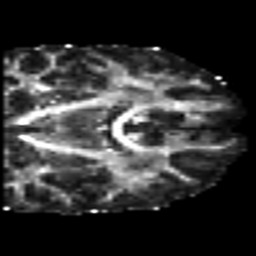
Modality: FA
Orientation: coronal
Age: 22
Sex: female
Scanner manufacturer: siemens
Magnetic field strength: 3 T
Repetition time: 7 s
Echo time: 0.0926 s